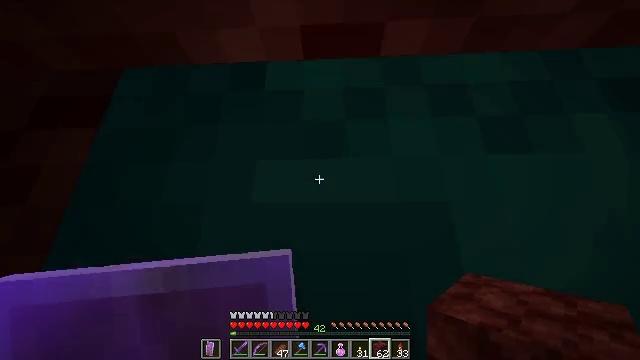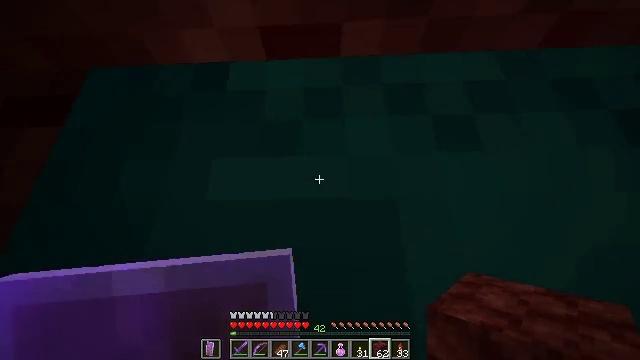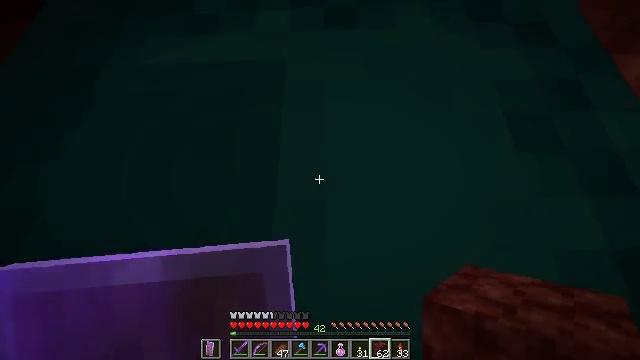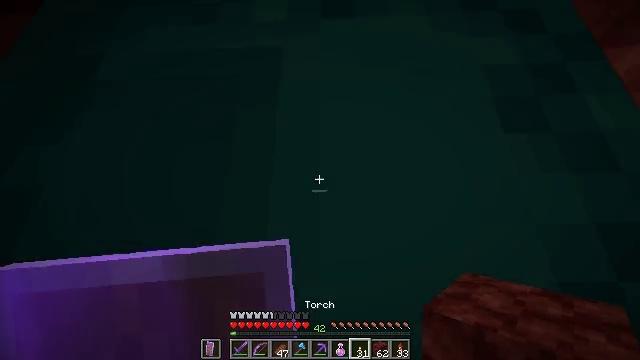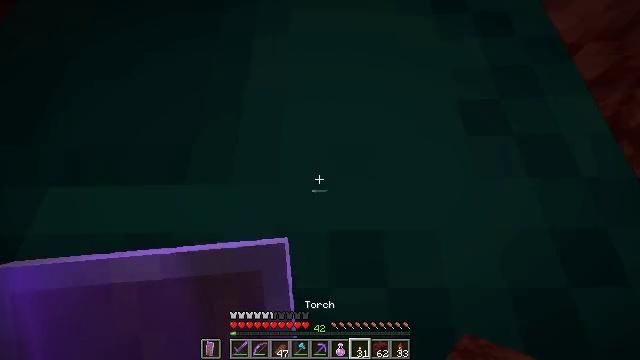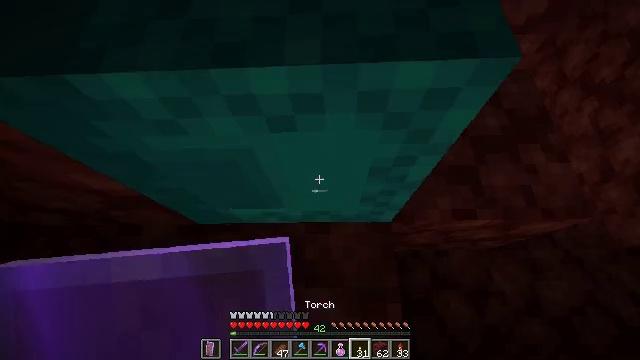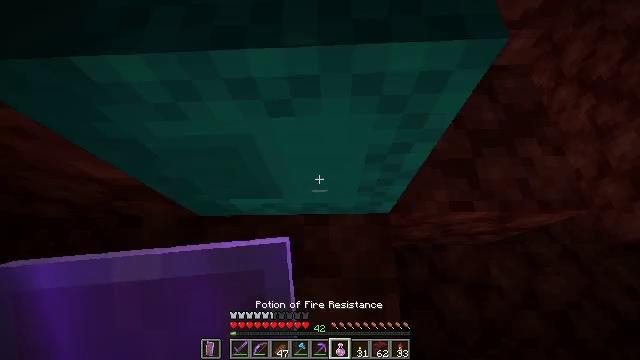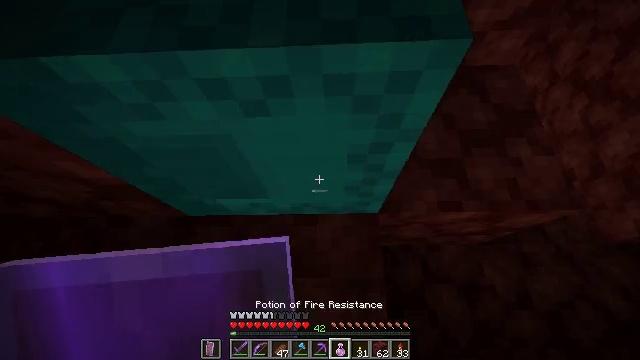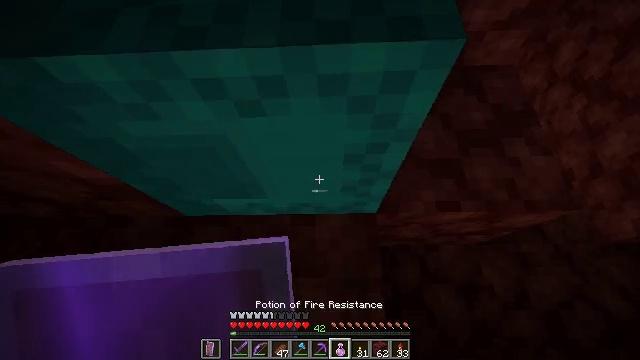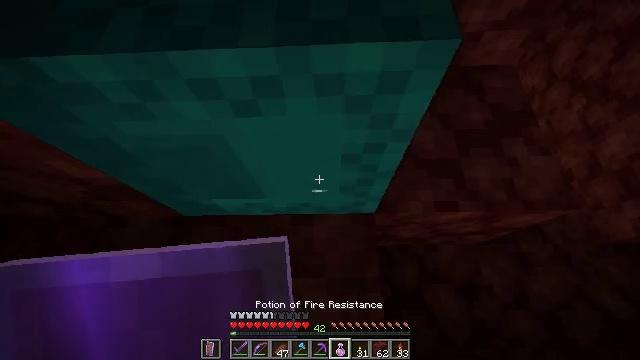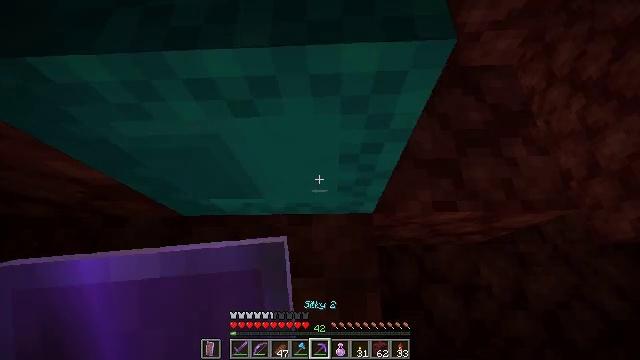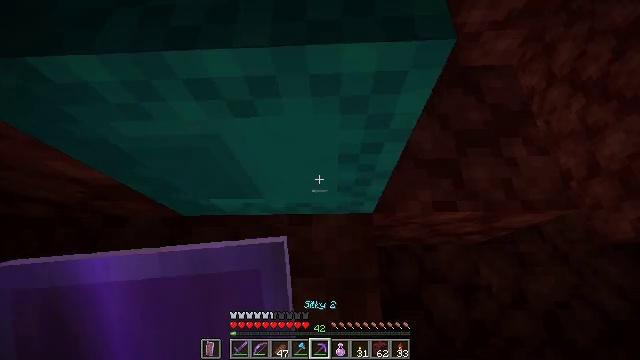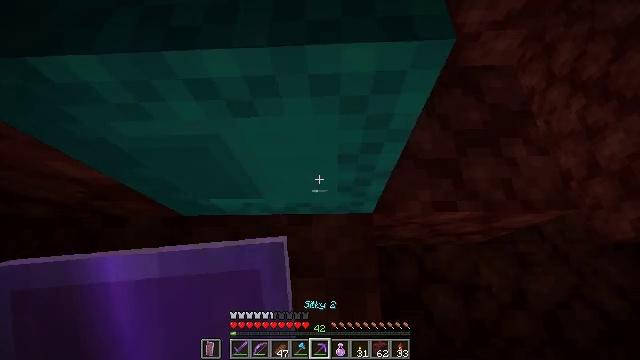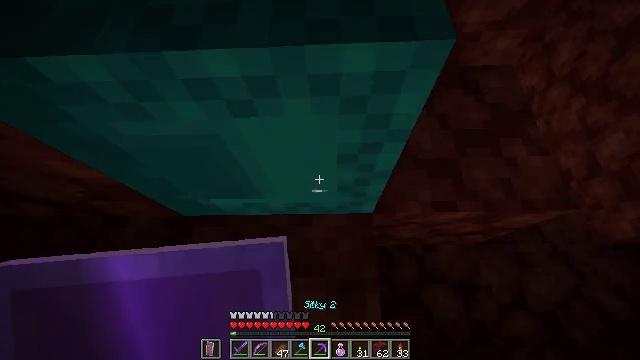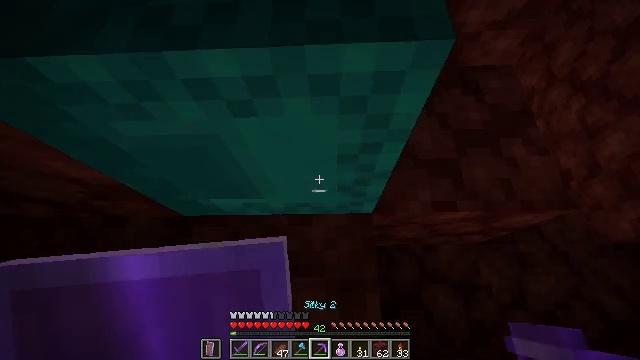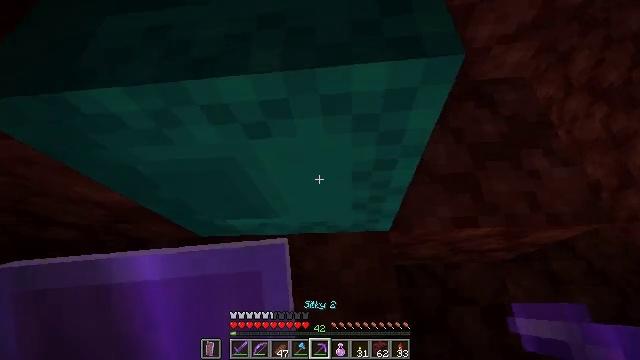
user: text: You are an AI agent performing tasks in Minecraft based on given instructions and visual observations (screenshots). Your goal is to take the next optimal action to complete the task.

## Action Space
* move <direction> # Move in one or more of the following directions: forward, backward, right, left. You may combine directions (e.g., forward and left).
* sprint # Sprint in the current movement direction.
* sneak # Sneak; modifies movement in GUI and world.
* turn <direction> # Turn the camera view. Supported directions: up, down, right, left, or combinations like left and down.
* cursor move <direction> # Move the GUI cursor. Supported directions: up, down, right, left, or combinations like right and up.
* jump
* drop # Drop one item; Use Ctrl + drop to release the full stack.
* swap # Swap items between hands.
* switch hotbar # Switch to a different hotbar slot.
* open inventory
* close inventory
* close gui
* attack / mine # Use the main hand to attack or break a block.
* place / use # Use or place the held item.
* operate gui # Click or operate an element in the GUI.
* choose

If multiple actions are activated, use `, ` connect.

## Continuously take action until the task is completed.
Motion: motion action
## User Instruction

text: mine block cyan shulker box
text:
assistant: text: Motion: no_op
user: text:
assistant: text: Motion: no_op
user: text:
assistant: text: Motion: no_op
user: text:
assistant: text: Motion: no_op
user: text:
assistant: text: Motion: no_op
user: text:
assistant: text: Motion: no_op
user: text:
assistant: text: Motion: no_op
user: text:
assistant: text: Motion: no_op
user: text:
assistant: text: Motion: no_op
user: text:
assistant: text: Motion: no_op
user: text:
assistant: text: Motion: no_op
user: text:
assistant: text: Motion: no_op
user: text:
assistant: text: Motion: no_op
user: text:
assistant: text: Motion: no_op
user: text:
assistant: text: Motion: turn left and up
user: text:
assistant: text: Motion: turn left and up
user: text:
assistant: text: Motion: turn left and up
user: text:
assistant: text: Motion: turn left and up
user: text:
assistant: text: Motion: turn left and up
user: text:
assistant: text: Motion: turn left and up
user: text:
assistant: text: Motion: turn up
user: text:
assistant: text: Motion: turn up
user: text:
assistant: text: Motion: no_op
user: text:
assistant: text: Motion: attack / mine
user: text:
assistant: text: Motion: attack / mine
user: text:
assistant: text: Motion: no_op
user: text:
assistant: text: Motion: no_op
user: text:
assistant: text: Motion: no_op
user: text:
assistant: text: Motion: no_op
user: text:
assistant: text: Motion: no_op